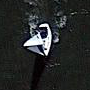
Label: Civil_yacht